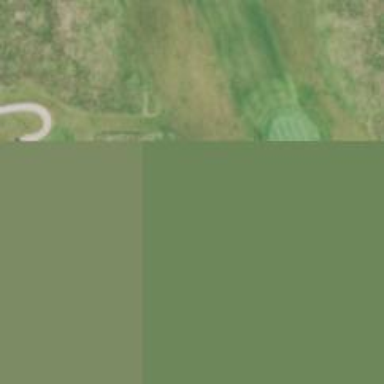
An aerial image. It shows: Service road designated as golf cart path.